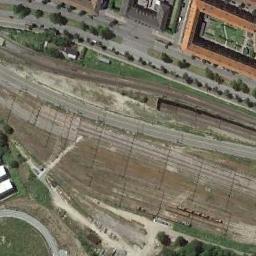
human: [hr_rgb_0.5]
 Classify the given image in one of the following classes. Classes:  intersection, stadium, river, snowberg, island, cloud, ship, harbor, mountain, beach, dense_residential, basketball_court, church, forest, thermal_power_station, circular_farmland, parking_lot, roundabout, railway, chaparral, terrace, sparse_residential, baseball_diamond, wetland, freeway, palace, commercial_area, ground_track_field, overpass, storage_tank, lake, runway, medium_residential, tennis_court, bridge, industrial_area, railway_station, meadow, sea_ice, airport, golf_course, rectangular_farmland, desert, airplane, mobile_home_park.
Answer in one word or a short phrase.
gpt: railway